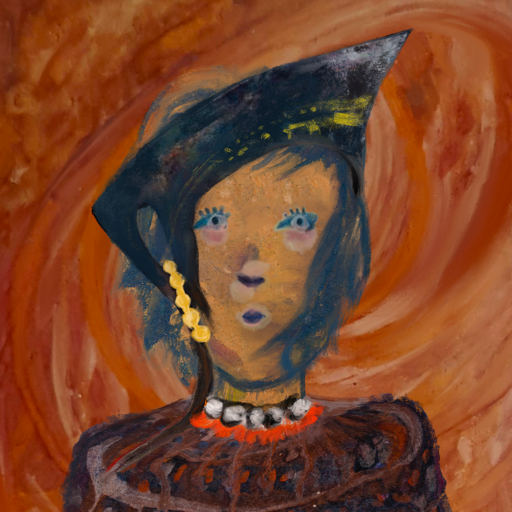
Background: Pious_Lady, Head And Neck Front: In_The_Sun, Face Front: Hill_Girl, Bust: Hypocrite, Hair Front: InTheSun, Head Accessory: Irani, Second Necklace: Blank, Necklace: An_Impression, Baby: Blank